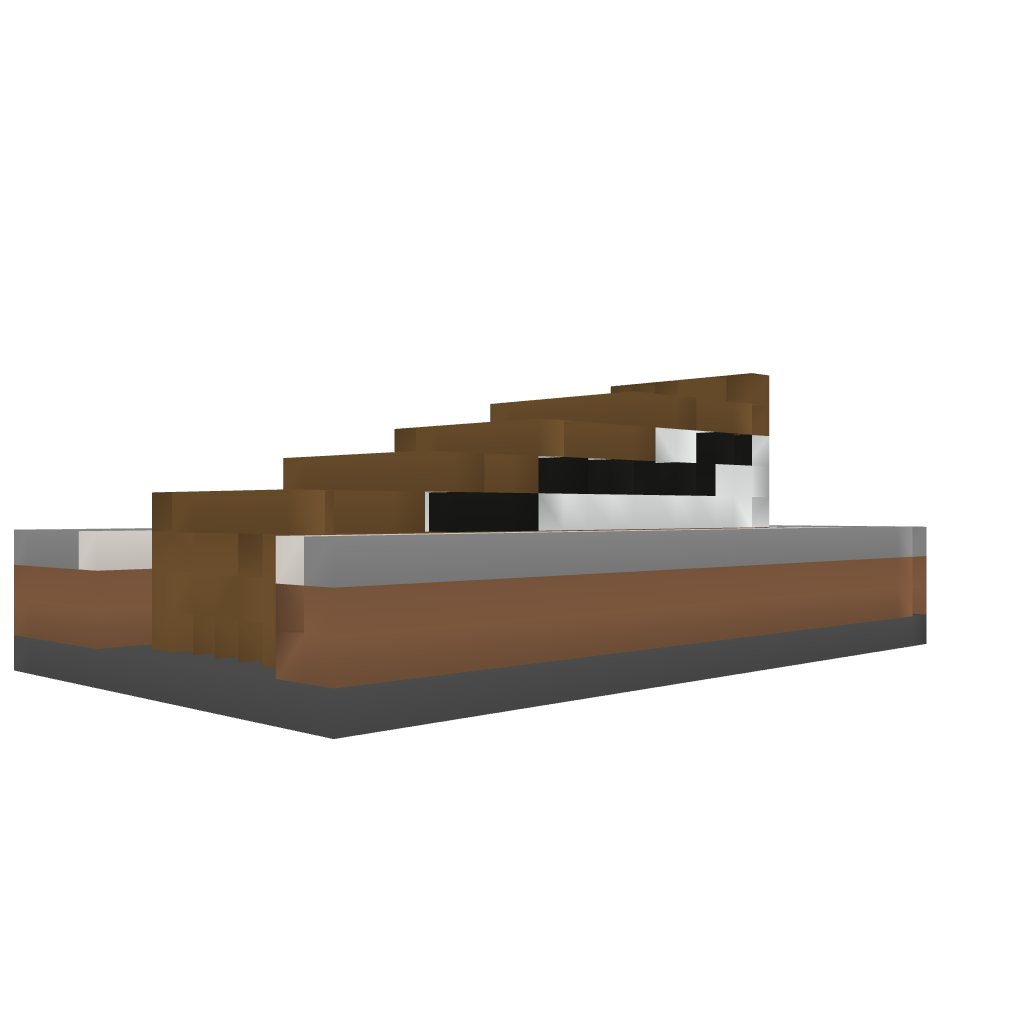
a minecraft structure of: Different Modern House